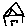
Label: house